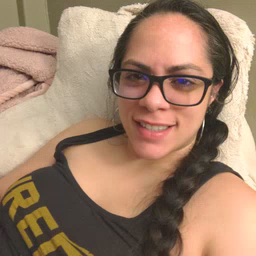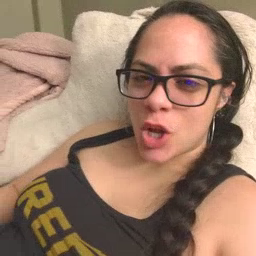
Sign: nose